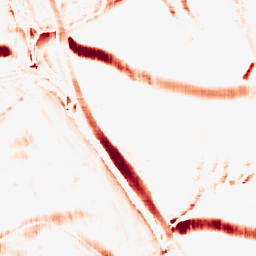
Category: morphological
Decomposition family: morphological_rect
Decomposition parameters: operation: opening
width: 10
height: 20
Upsampling method: sinc_blackman
Upsampling parameters: scale: 8
kernel_size: 16
Upsampling scale: 8